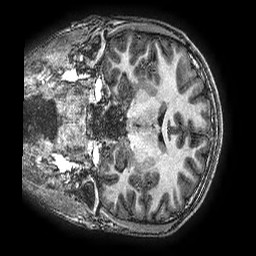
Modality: T1w
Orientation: coronal
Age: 15
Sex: male
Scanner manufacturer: ge
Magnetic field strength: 3 T
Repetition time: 0.00766 s
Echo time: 0.003476 s